Question: I want to configure a blank project with webpack and typesript.
So far this is not going well^^. My entry file ('index.ts') is not recognized.
'''
const path = require('path');
module.export = {
entry: '../src/index.ts',
module: {
rules: [
{
test: /\.tsx?$/,
use: 'ts-loader',
exclude: /node_modules/
}
]
},
resolve: {
extensions: ['.tsx', '.ts', '.js']
},
output: {
filename: 'main.js',
path: path.resolve(__dirname, 'dist')
}
};
'''
This is how the project structure looks like:

Maybe some of you guys can help me out on the configuration. I actually followed the steps from the webpack doc. BTW: If i change index.ts to index.js the bundling works...
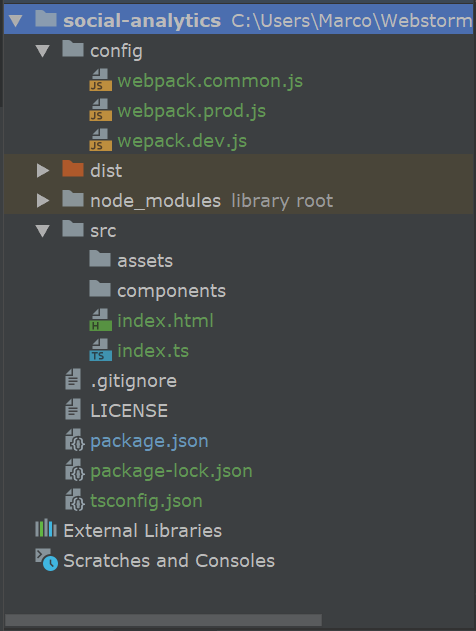
Answer: Try this to verify if your webpack setup for typescript works fine.
Below steps are mentioned in <URL> , but not with this much precision, so i would recommend you to follow my below steps to have some progress with debugging your issue
> Install below dev dependencies
'''
npm install webpack webpack-cli --save-dev
npm install typescript ts-loader --save-dev
'''
> Create a sample script to test if ts gets converted into js
'''
./src/index.ts
console.log("in index.ts");
function addNumbers(a: number, b: number) {
return a + b;
}
var sum: number = addNumbers(10,15)
console.log('Sum of the two numbers is: ' +sum);
'''
> Create tsconfig.json to compile typescript to es5
'''
./tsconfig.json
{
"compilerOptions": {
"outDir": "./dist/",
"noImplicitAny": true,
"module": "es6",
"target": "es5",
"jsx": "react",
"allowJs": true
}
}
'''
> Create webpack.config.js
'''
./webpack.config.js
const path = require('path');
module.exports = {
entry: './src/index.ts',
module: {
rules: [
{
test: /\.tsx?$/,
use: 'ts-loader',
exclude: /node_modules/
}
]
},
resolve: {
extensions: [ '.tsx', '.ts', '.js' ]
},
output: {
filename: 'bundle.js',
path: path.resolve(__dirname, 'dist')
}
};
'''
> Add below entires to your package.json
'''
./package.json
"scripts": {
"webpack" : "webpack",
"dev" : "npm run webpack -- --mode development",
"prod" : "npm run webpack -- --mode production"
}
'''
> Once above steps are done
- 'npm run dev or npm run prod'- 'dist'
<URL>
- 'dist''index.html'-
> if you get the results as mentioned above then what does it mean?
This means ts to js converstion happens without any issue
You can find above steps in a project in <URL>.
i've tested this setup and it works without a problem in my machine
'node 8.11.4 npm 5.6.0'.